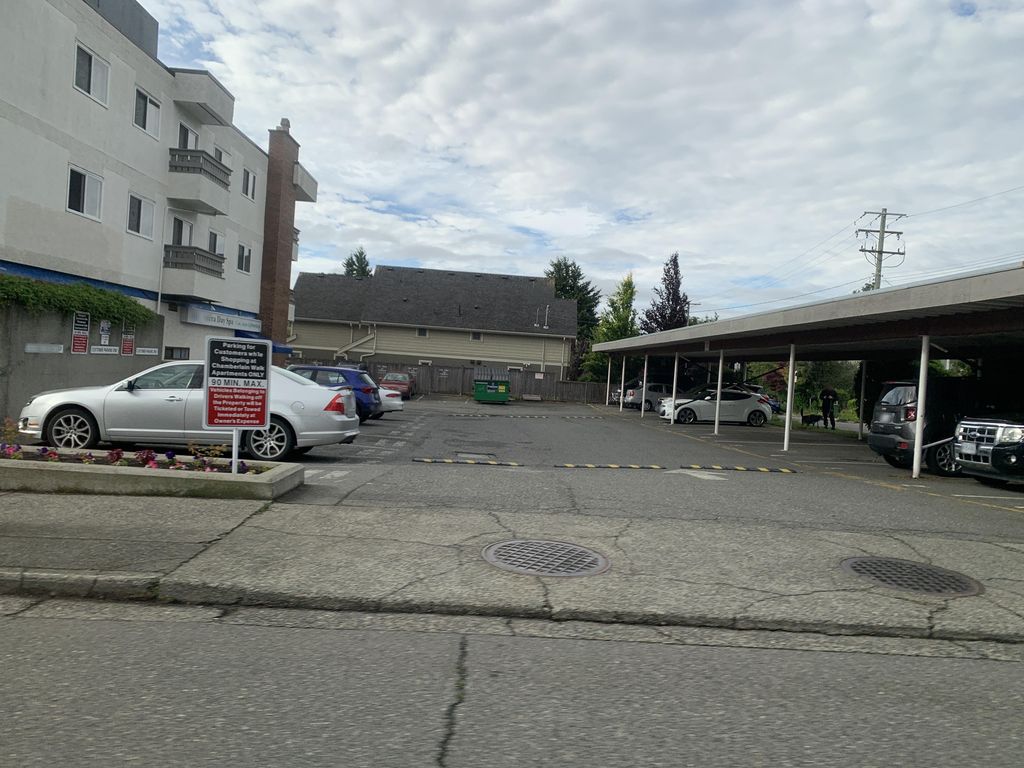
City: victoria